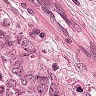
Metastatic tissue present: yes